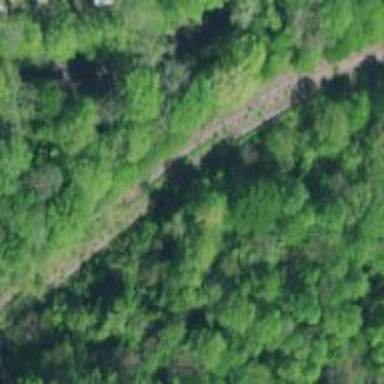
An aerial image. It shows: Disused railway siding.